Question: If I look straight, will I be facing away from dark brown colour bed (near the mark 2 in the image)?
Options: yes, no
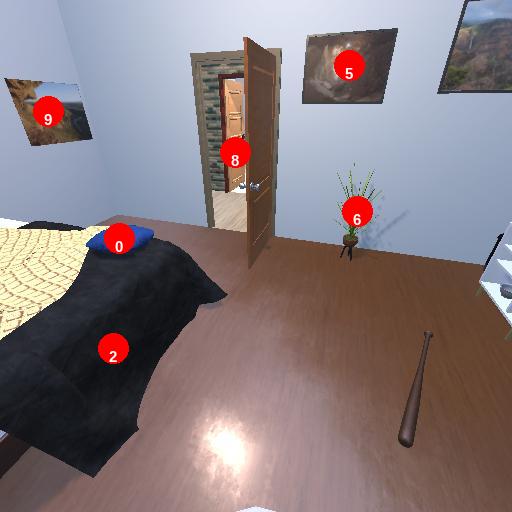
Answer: yes